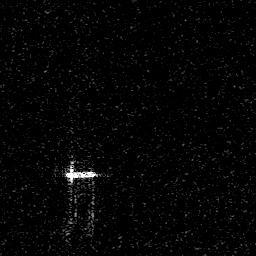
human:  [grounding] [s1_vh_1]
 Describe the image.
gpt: In the satellite image, there is  <ref>1 small ship </ref> <box>[[24, 65, 37, 70, 0]]</box> located at center.